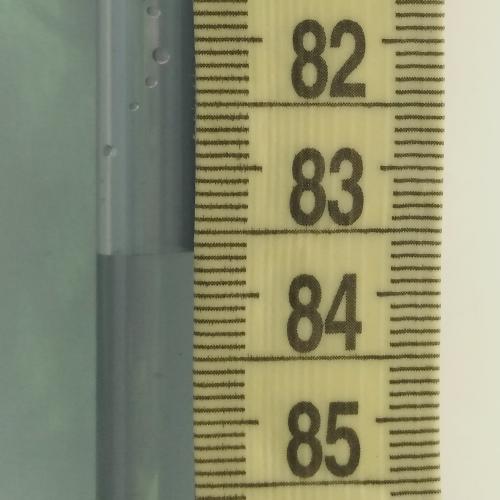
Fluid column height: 83.7 cm